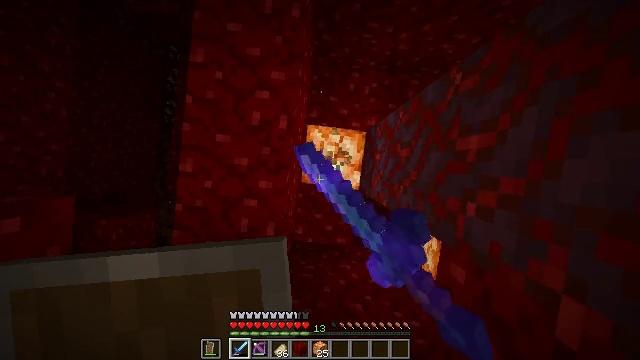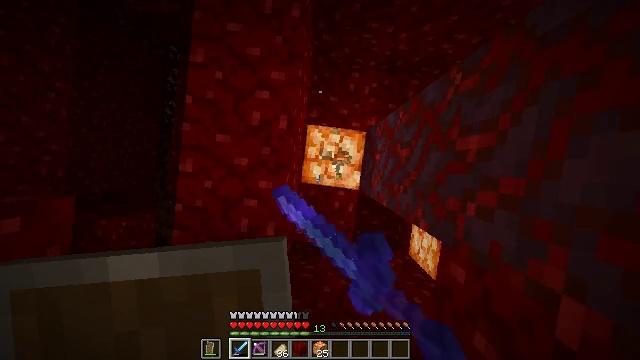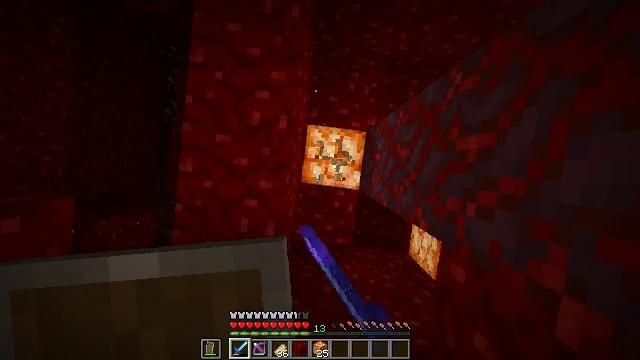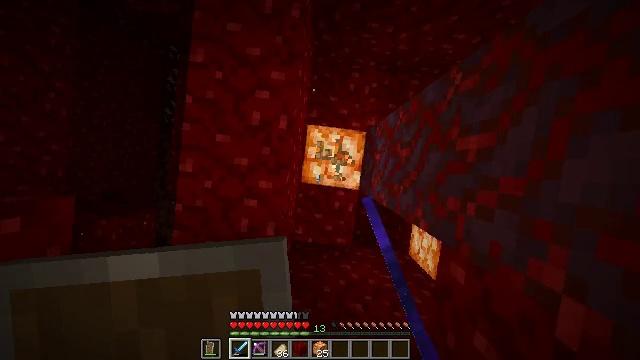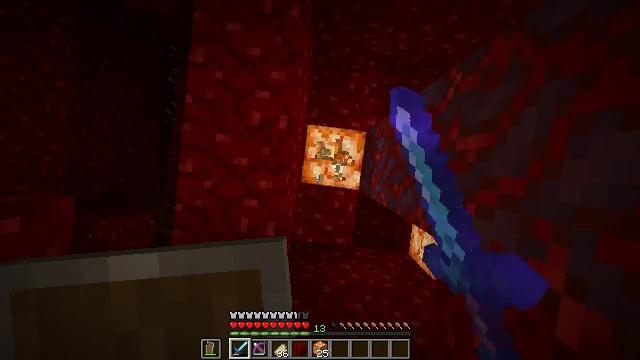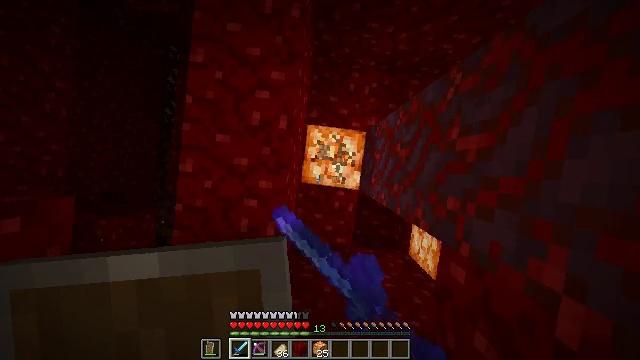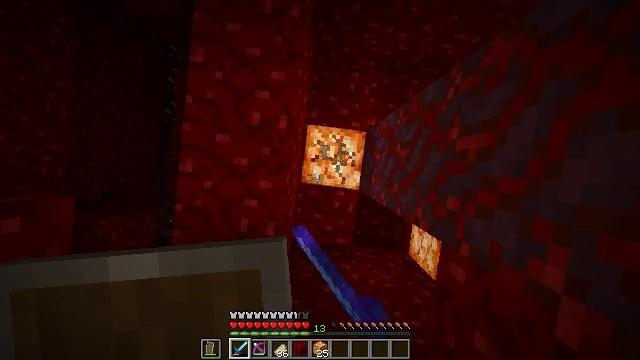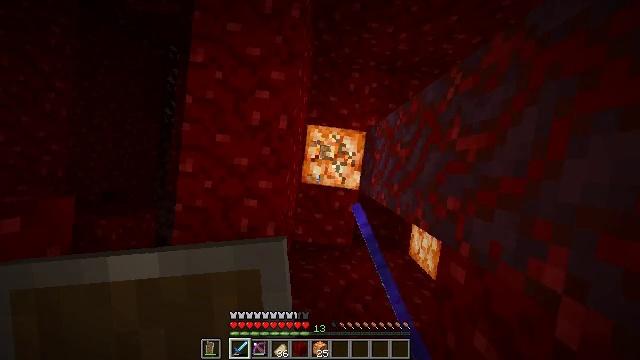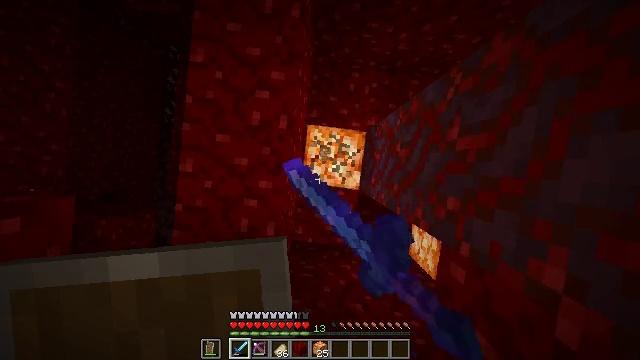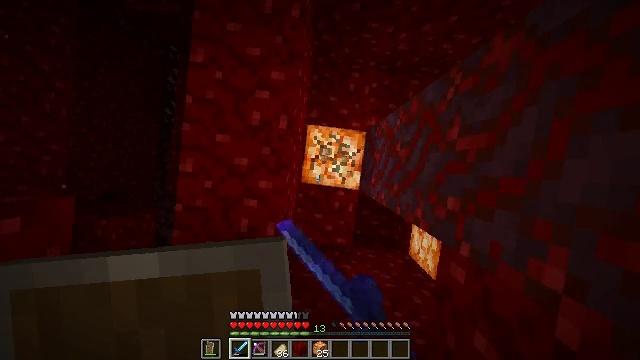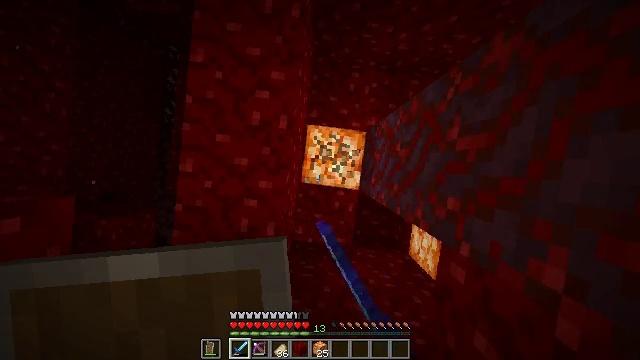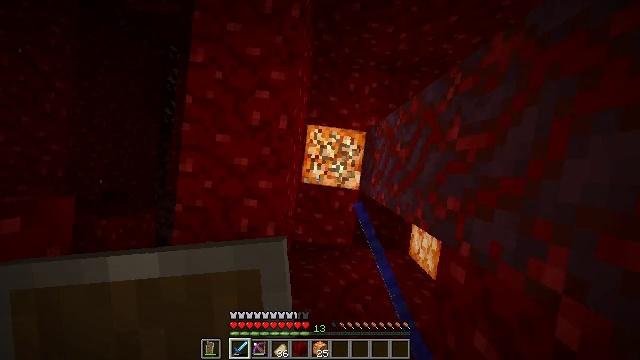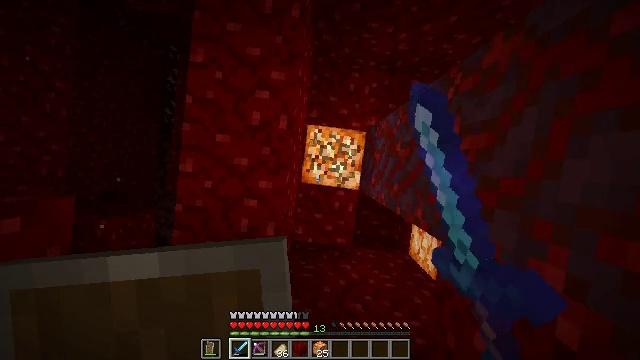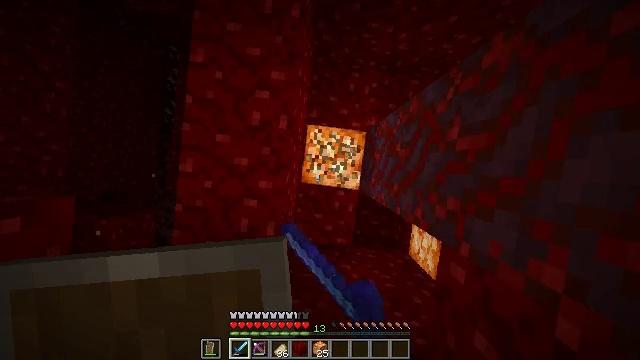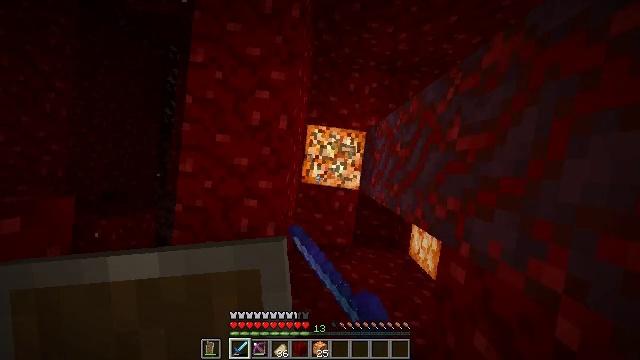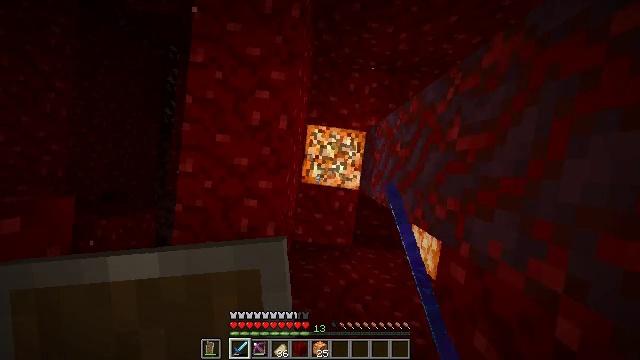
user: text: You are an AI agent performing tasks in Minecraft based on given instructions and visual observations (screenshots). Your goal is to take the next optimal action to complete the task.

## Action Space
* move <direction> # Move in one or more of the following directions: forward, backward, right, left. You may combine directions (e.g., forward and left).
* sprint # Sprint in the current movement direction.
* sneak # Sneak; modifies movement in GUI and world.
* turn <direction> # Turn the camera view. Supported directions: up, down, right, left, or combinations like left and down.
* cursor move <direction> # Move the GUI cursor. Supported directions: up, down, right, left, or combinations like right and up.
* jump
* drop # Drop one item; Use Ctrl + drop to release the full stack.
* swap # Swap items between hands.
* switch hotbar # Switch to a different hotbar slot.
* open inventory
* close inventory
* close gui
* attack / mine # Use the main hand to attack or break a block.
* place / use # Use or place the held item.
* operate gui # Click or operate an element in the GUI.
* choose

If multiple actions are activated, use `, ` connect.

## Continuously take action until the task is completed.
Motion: motion action
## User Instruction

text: Collect the shroomlight block.
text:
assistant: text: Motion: attack / mine
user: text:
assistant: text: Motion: attack / mine
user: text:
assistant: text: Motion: attack / mine
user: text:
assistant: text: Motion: attack / mine
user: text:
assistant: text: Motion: attack / mine
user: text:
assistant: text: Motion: attack / mine
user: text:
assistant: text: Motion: attack / mine
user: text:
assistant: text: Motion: attack / mine
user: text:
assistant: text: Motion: attack / mine
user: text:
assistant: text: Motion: attack / mine
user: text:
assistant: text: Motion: attack / mine
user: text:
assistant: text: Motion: attack / mine
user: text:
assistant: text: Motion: attack / mine
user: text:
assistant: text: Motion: attack / mine
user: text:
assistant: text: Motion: attack / mine
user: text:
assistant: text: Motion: attack / mine
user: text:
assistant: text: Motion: attack / mine
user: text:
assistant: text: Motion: attack / mine
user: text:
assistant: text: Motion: attack / mine
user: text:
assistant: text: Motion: attack / mine
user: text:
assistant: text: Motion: attack / mine
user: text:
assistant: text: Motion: attack / mine